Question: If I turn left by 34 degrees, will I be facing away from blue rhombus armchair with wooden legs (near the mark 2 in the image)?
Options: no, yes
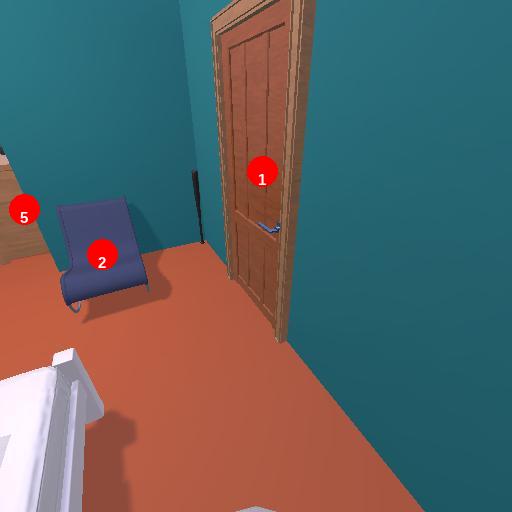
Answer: no